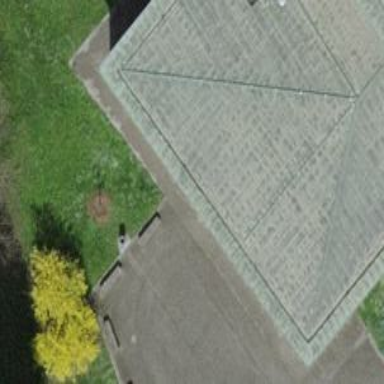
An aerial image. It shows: View of roof of building.